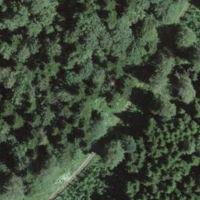
EUNIS habitat code: 43
Species observed at this site:
Chrysoperla carnea
Episyrphus balteatus
Apis mellifera
Bombus lapidarius
Cercopis vulnerata